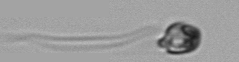
Label: flagellate_morphotype1